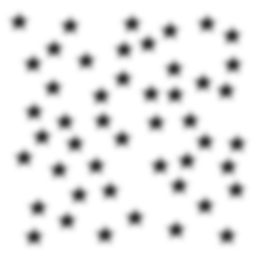
Squares: 0
Triangles: 0
Stars: 48
Total shapes: 48